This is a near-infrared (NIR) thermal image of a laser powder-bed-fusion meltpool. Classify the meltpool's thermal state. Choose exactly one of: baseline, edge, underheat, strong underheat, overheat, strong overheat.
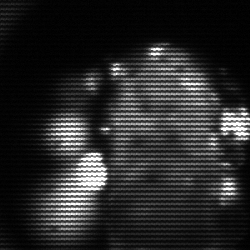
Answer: strong underheat